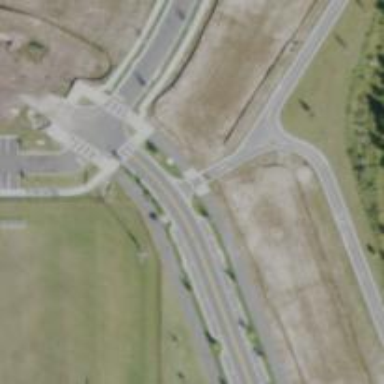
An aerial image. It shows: Marked crossing on cycleway.